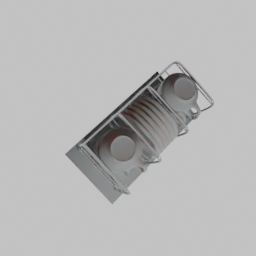
Label: tools